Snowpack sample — Snodgrass Mountain, Crested Butte, Colorado (2/4/25, 12:06 PM MST)
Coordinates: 38.923, -106.968
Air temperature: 35 °F
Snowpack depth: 80 cm
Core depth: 60 cm
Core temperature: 32 °F
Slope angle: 14°, slope face: 78°
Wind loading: low
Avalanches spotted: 0
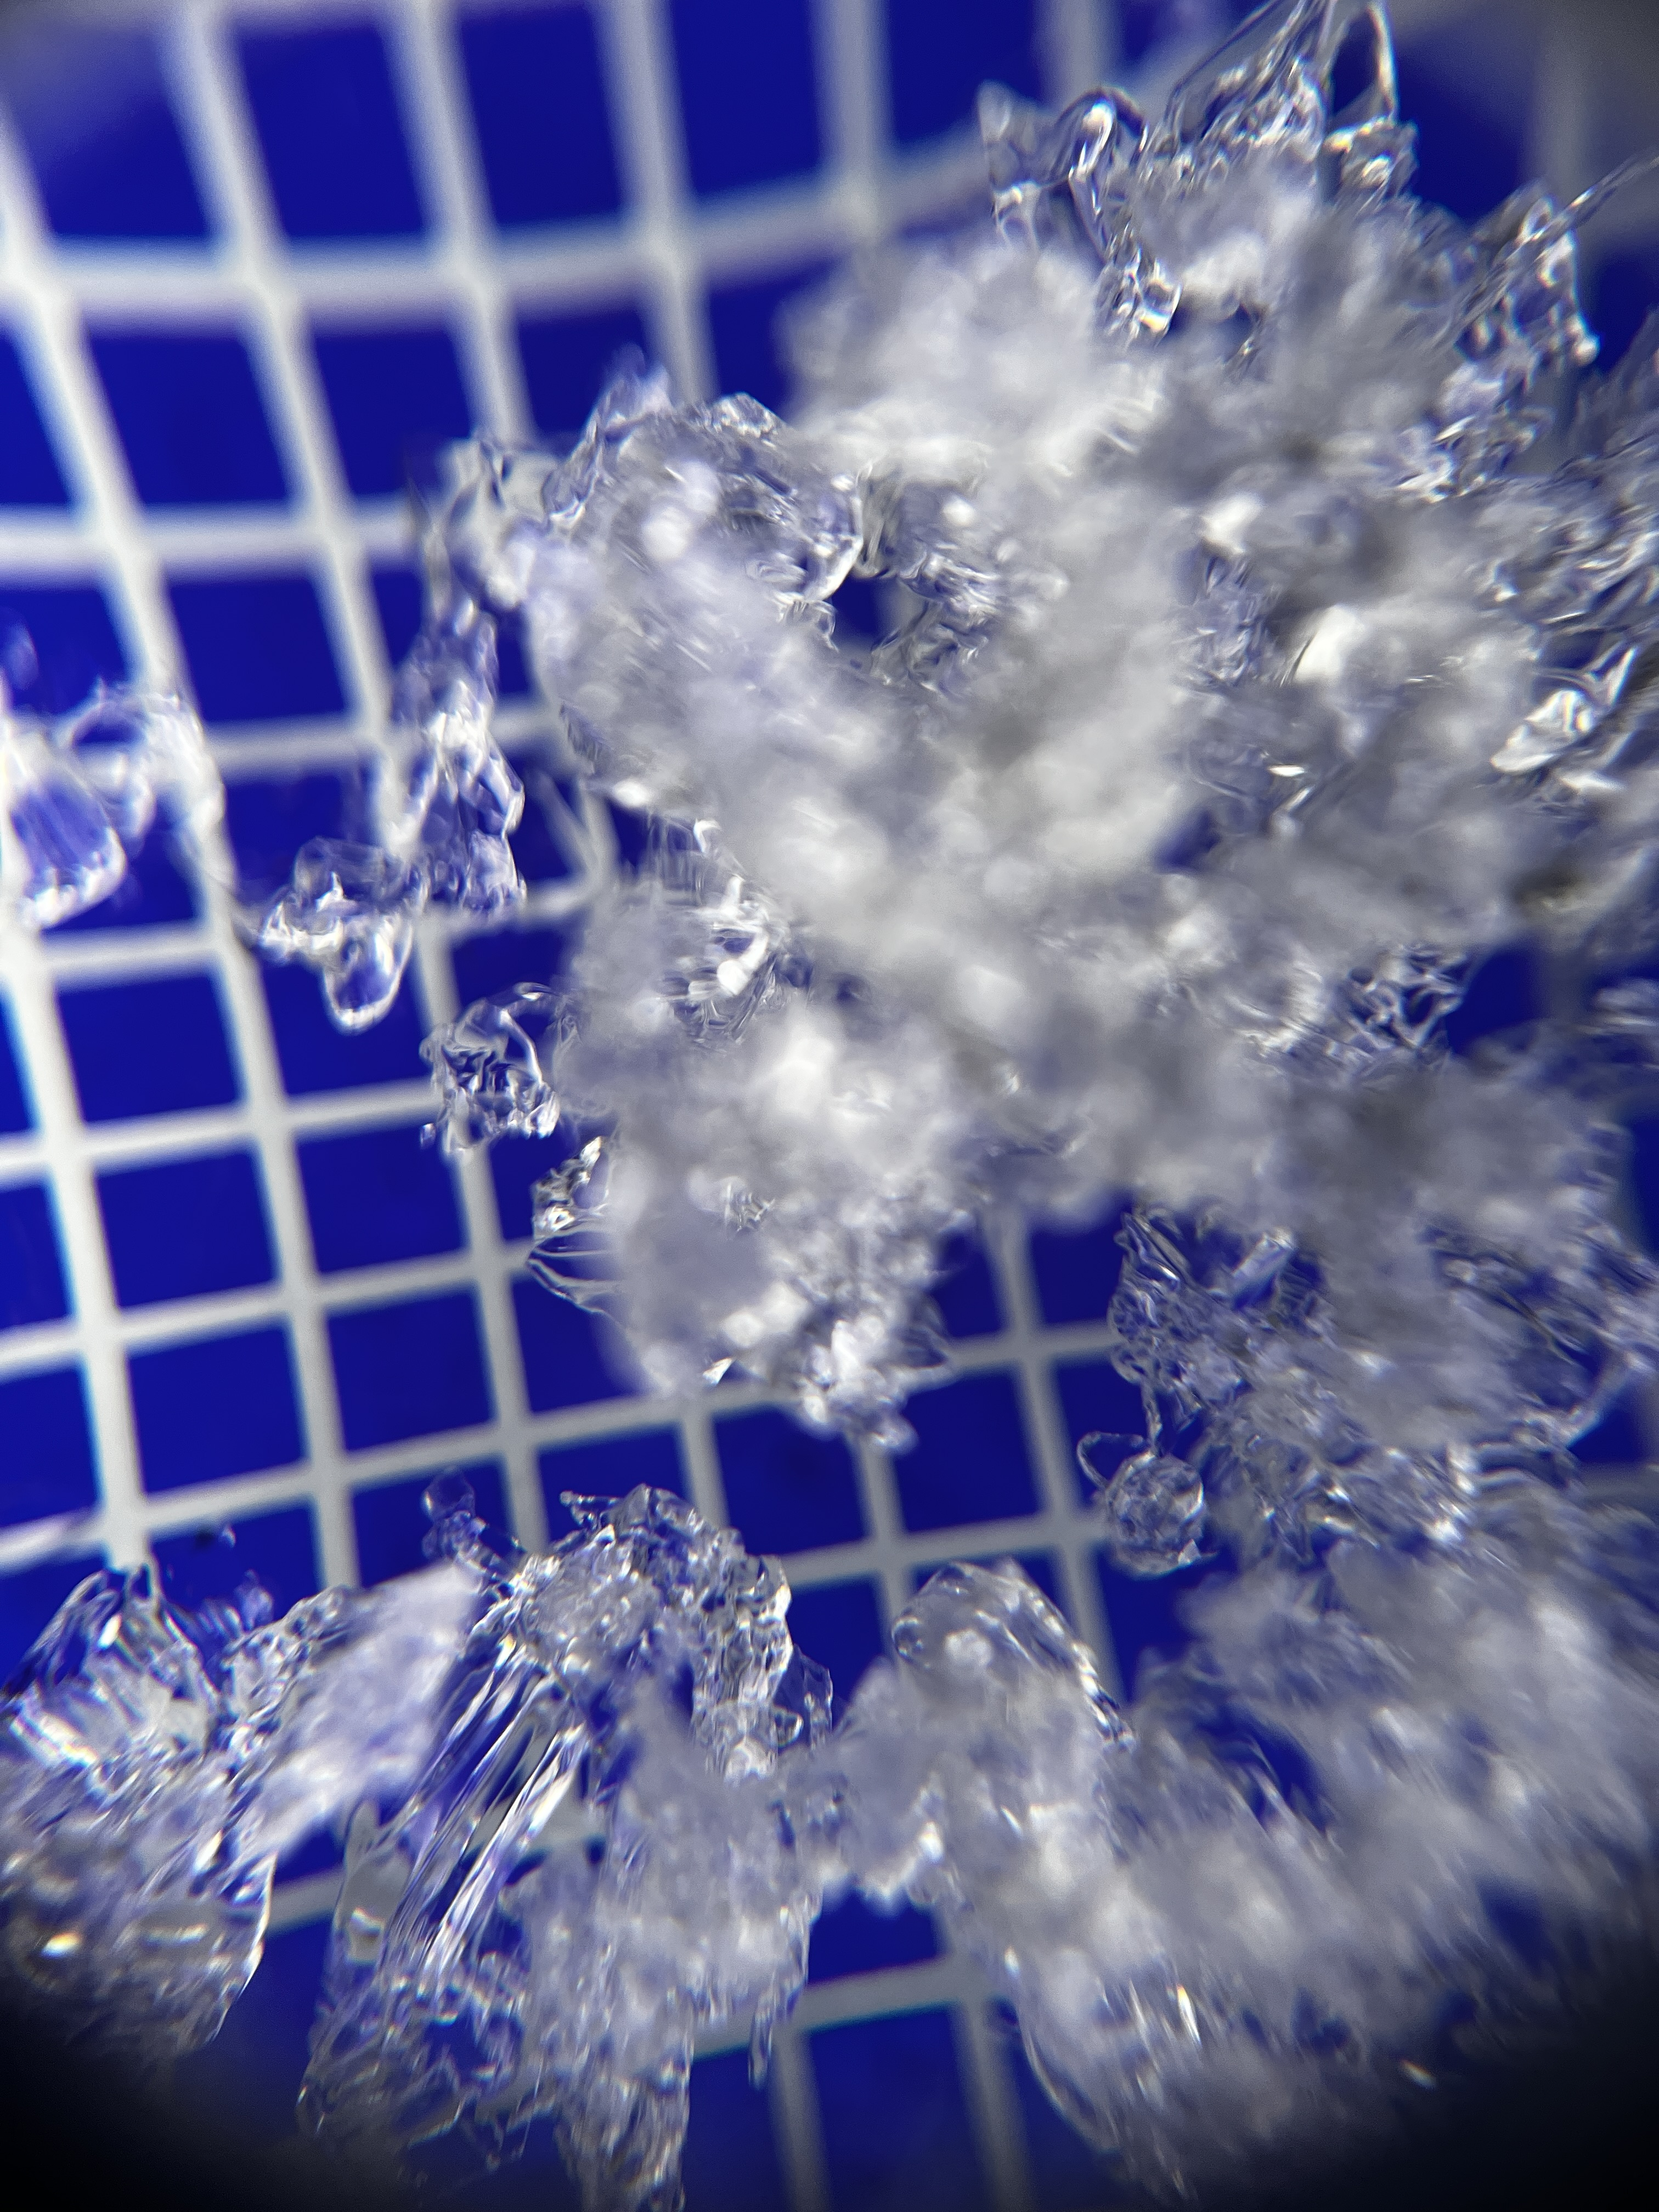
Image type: magnified_profile
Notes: No avalanches nearby, unusually warm weather for the last month reported by residents, Collected 25 yards from treeline